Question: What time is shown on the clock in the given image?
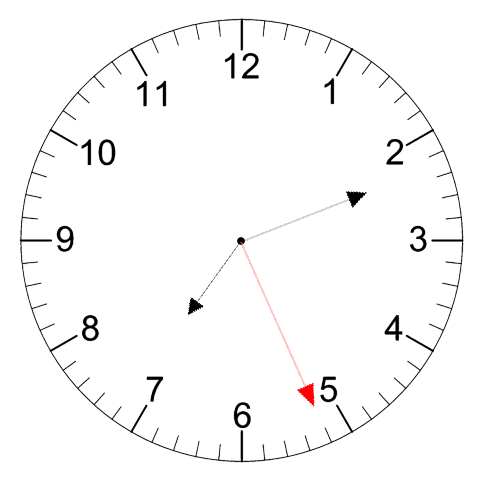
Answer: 07:11:26